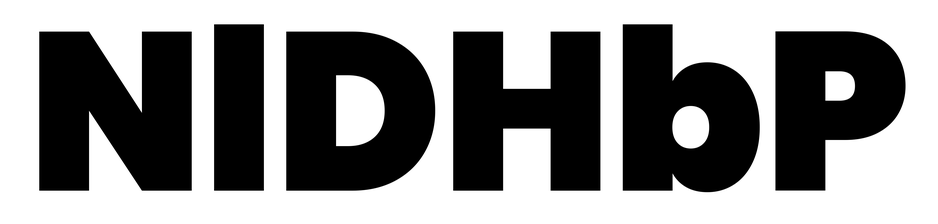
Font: Poppins-Black